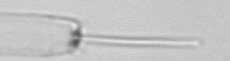
Label: Ditylum_brightwellii